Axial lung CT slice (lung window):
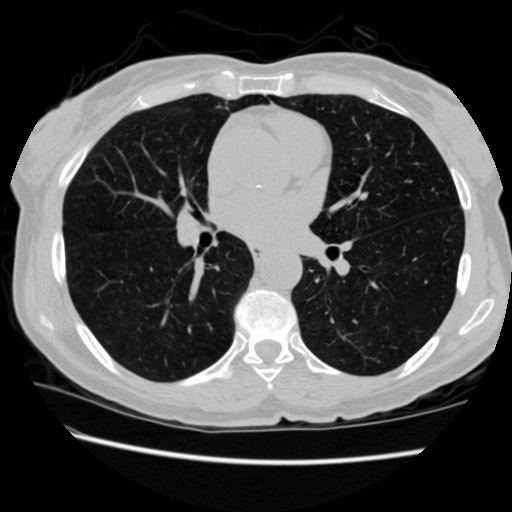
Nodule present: no